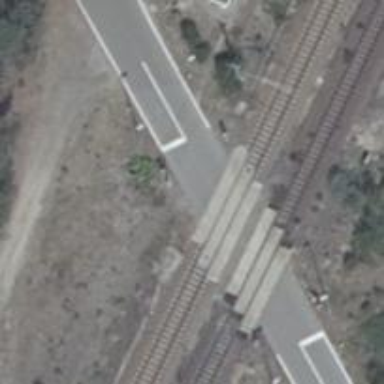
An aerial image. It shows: Railway level crossing.